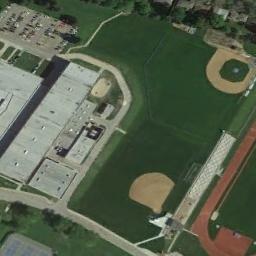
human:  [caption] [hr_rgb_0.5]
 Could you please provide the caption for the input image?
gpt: There are two baseball diamond in the grass  surrounded by the houses, Playground and parking lot .

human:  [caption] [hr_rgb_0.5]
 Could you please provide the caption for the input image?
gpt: Two baseball diamonds of different sizes next to the playground and some white buildings beside .

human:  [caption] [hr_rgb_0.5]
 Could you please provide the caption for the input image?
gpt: Two baseball diamonds are between a playground and many buildings .

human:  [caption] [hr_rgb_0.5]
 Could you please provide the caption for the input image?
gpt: There is a grimy path by the baseball field .

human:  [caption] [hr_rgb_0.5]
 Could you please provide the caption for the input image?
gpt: The track is next to the baseball diamond .